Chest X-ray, PA view. Patient: 7 years old, sex F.
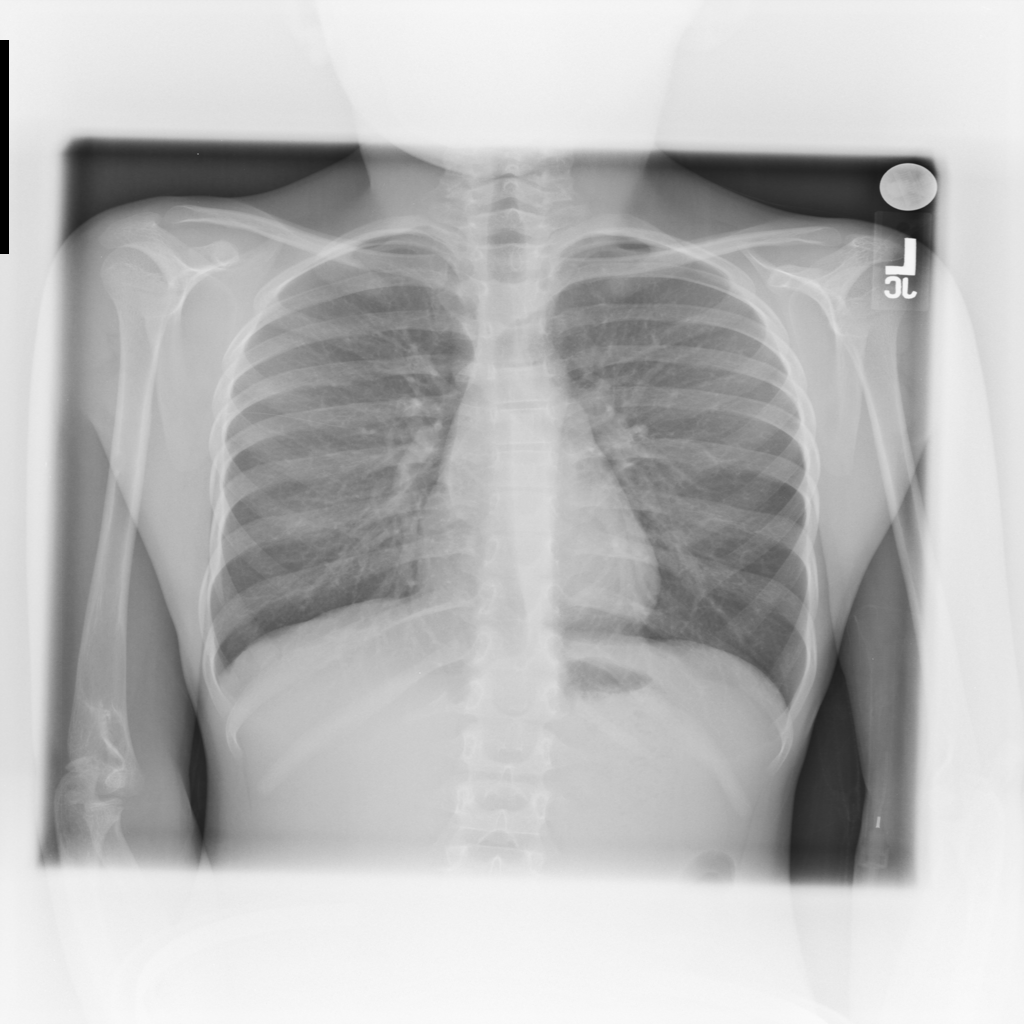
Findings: No Finding